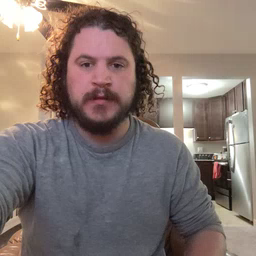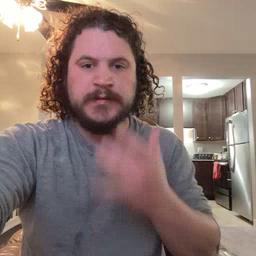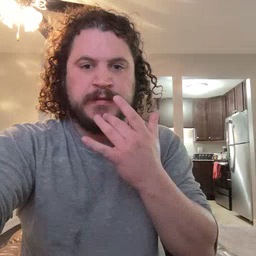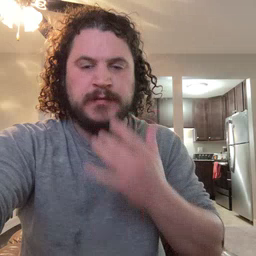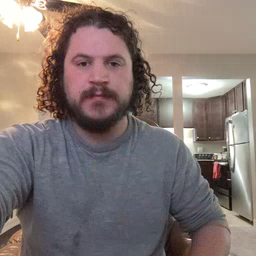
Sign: taste